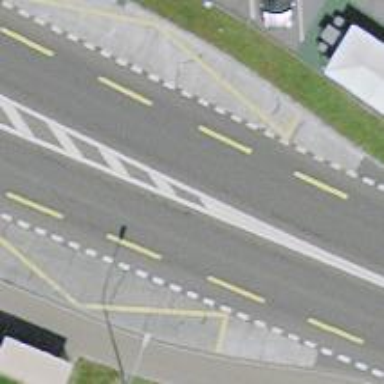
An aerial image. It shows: Bus stop with stop position for public transport.